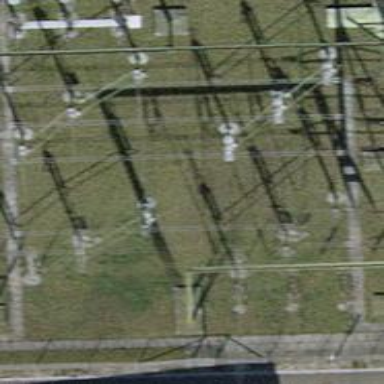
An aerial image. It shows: Switch used for power control.